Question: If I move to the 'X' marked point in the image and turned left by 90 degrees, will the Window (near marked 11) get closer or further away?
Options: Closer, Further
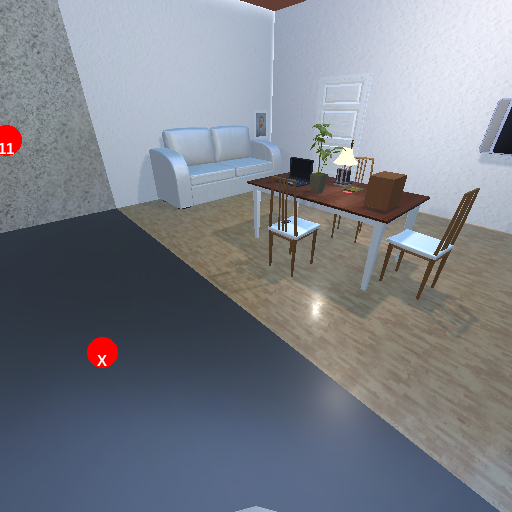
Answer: Closer